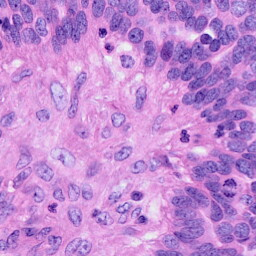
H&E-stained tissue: Ovarian